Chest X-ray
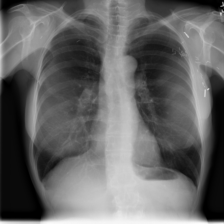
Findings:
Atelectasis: negative
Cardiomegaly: negative
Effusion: negative
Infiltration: negative
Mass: negative
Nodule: negative
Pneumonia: negative
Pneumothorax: negative
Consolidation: negative
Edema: negative
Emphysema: negative
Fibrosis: positive
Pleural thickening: negative
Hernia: negative